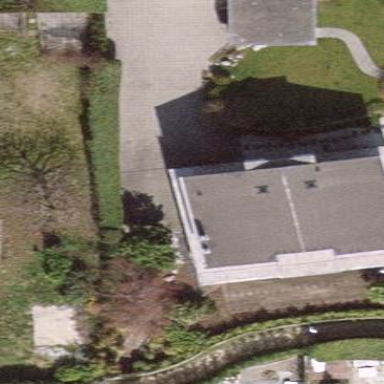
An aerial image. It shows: Simple house.